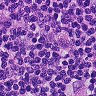
Metastatic tissue present: yes